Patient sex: F
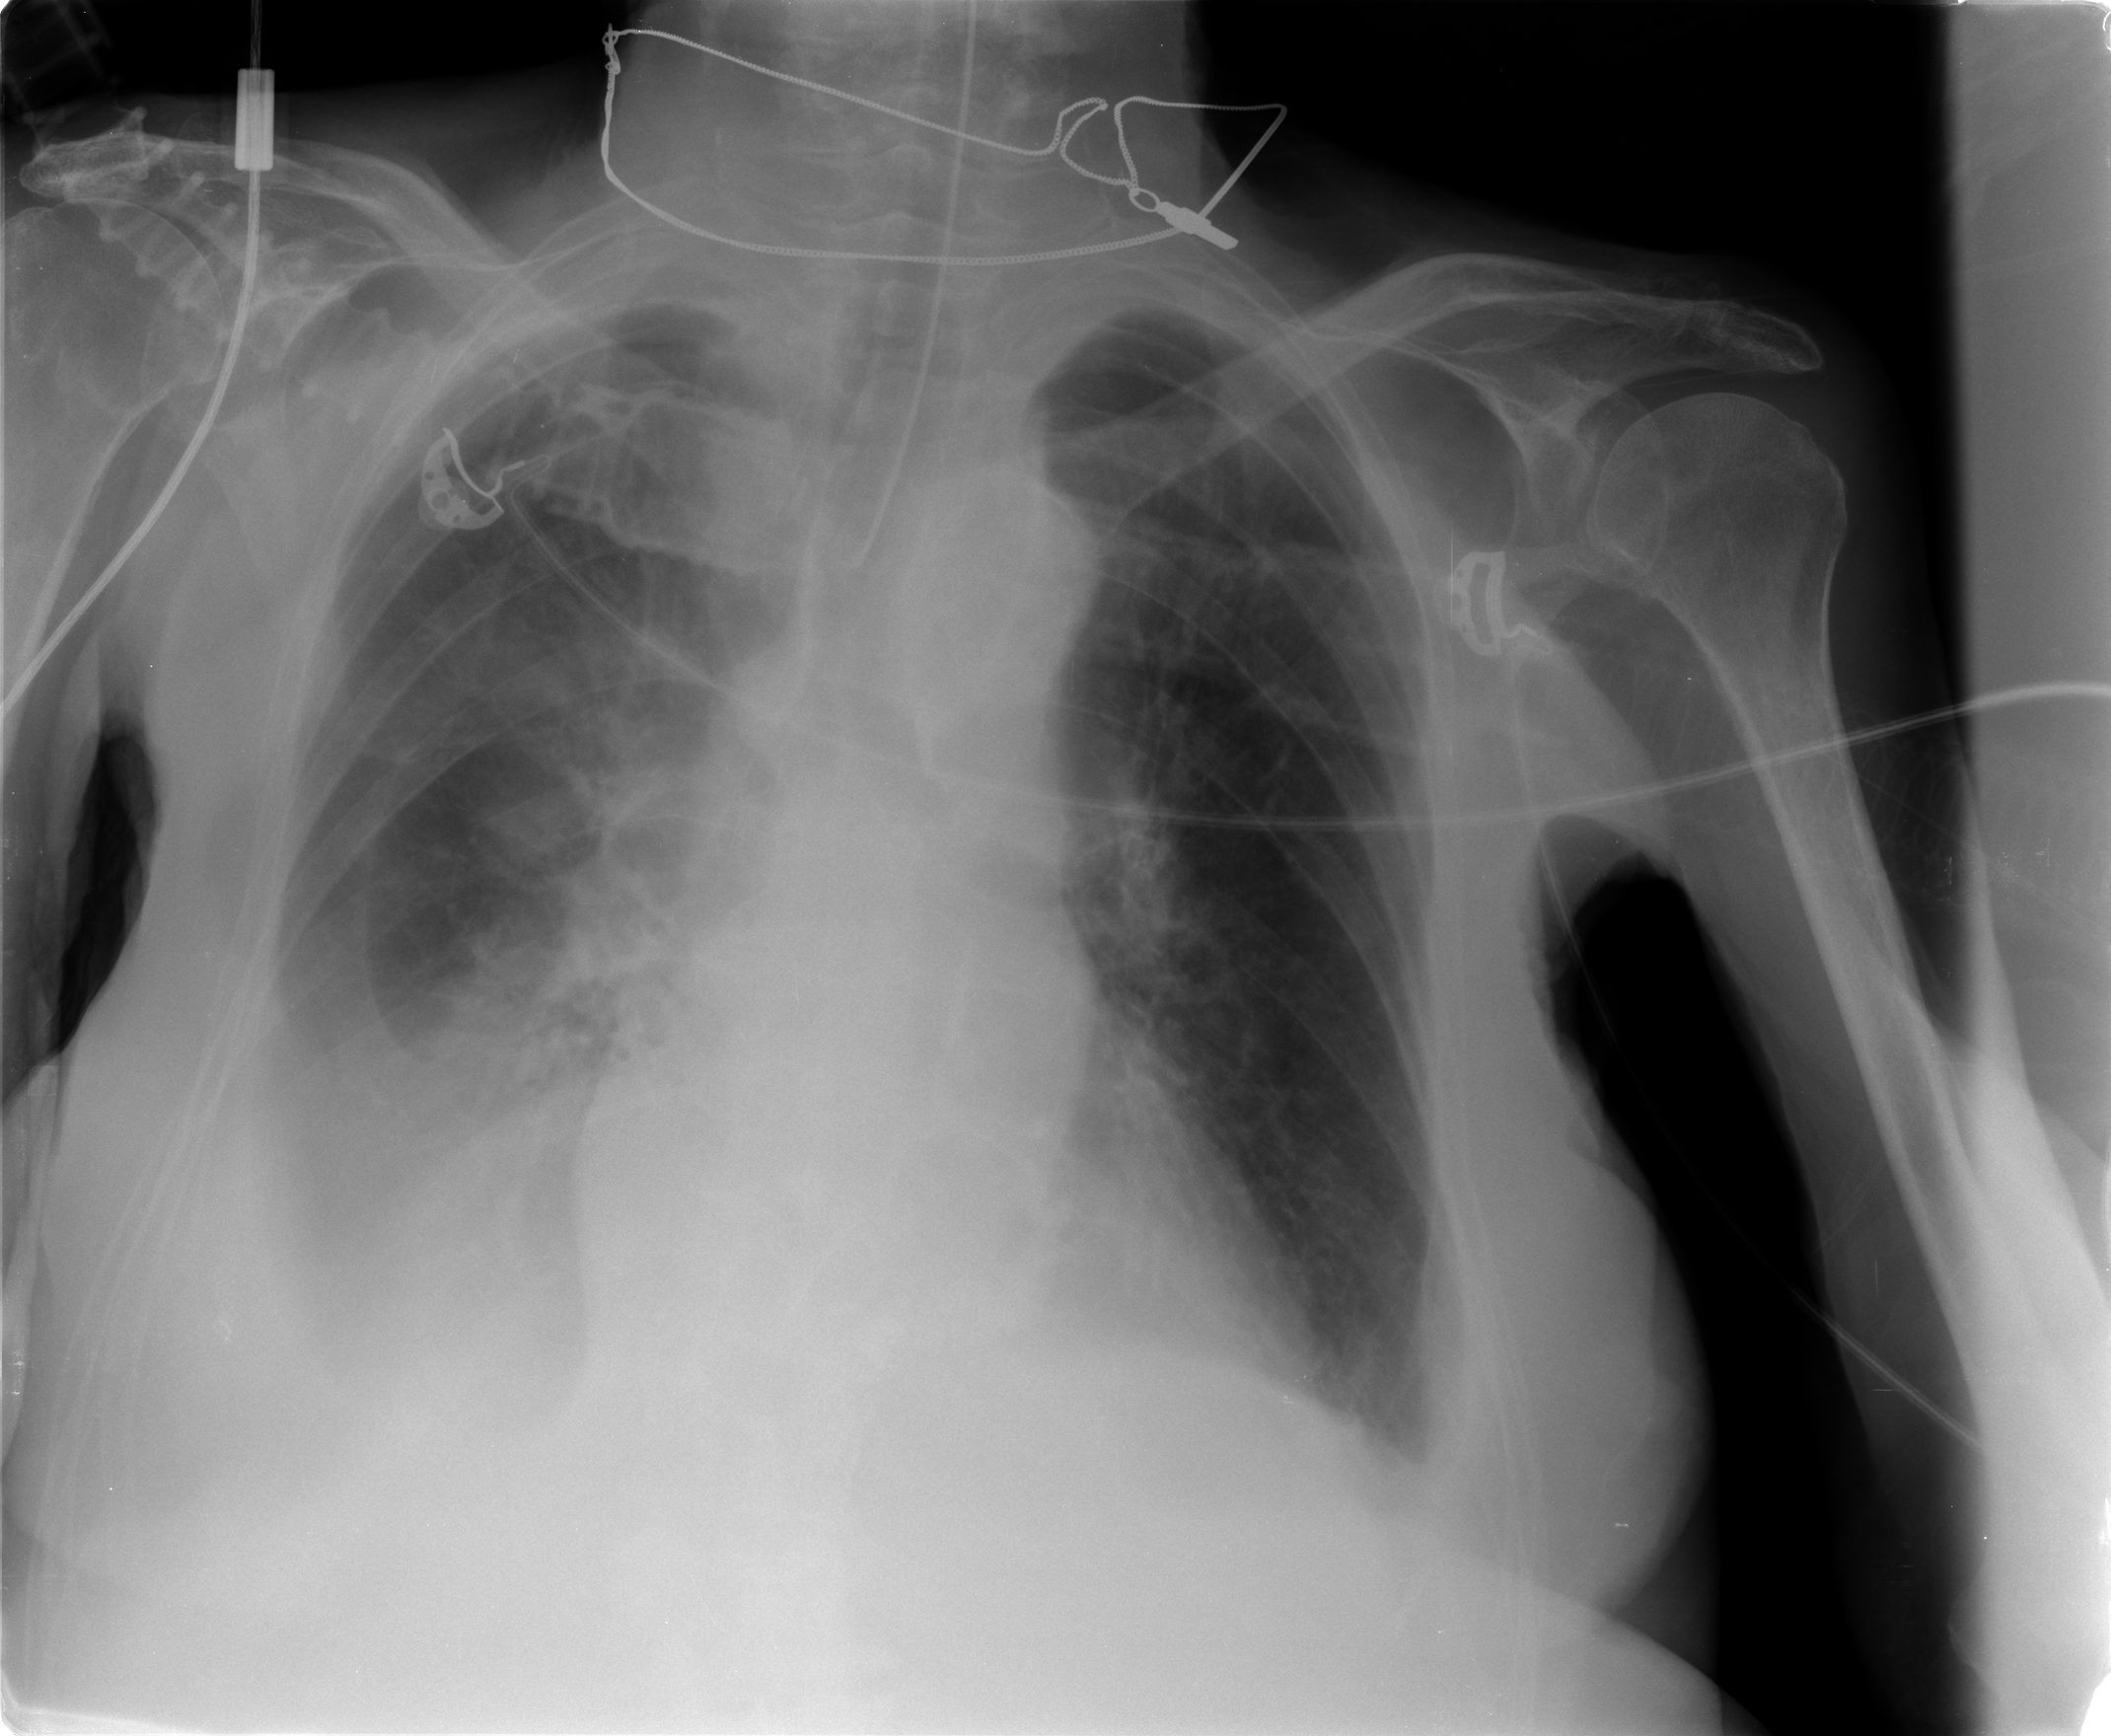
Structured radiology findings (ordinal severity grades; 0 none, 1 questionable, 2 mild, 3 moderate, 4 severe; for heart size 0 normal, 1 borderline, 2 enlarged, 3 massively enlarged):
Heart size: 2
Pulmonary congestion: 2
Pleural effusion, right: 3
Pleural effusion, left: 2
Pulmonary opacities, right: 2
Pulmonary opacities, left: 2
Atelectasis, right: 3
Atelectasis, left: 3